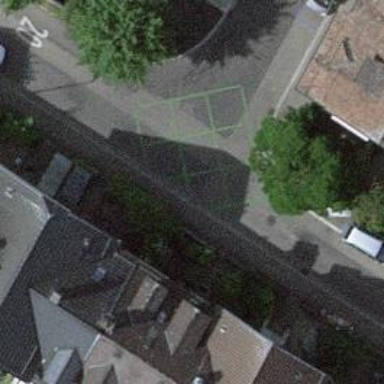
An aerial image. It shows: Kerb barrier.